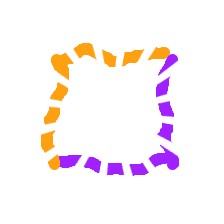
Shape: square